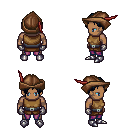
a pixel art fantasy rpg character, male body template, human, dark skin, leather chest armor, magenta pants, raven parted hairstyle, leather cap, metal gloves, metal boots, four views (front, back, left, right), 2x2 character sprite sheet, small pixel art, hard edges, no anti-aliasing